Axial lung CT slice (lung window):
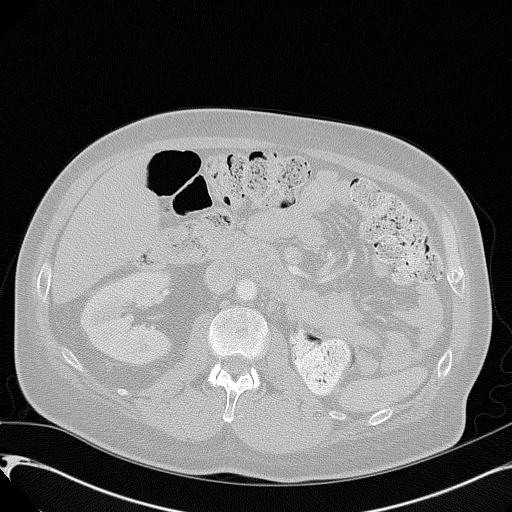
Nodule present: no